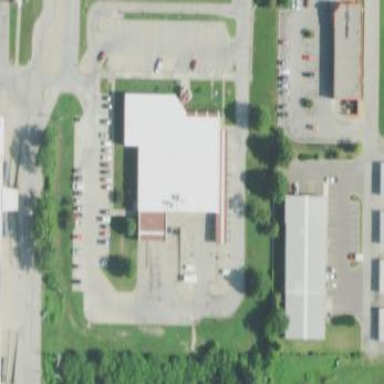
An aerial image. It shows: Commercial building that is post office.